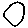
Label: circle